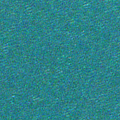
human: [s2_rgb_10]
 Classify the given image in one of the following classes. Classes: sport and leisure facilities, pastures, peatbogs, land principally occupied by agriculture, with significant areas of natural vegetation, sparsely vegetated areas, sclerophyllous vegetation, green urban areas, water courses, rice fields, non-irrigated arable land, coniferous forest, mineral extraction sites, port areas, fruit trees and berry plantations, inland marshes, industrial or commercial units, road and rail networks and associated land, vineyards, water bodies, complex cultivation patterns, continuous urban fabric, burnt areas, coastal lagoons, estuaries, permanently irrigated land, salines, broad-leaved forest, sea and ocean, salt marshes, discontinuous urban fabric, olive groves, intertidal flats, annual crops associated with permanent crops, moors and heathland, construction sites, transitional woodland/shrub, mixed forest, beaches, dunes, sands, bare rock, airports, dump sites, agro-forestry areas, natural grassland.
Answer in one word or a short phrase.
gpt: sea and ocean